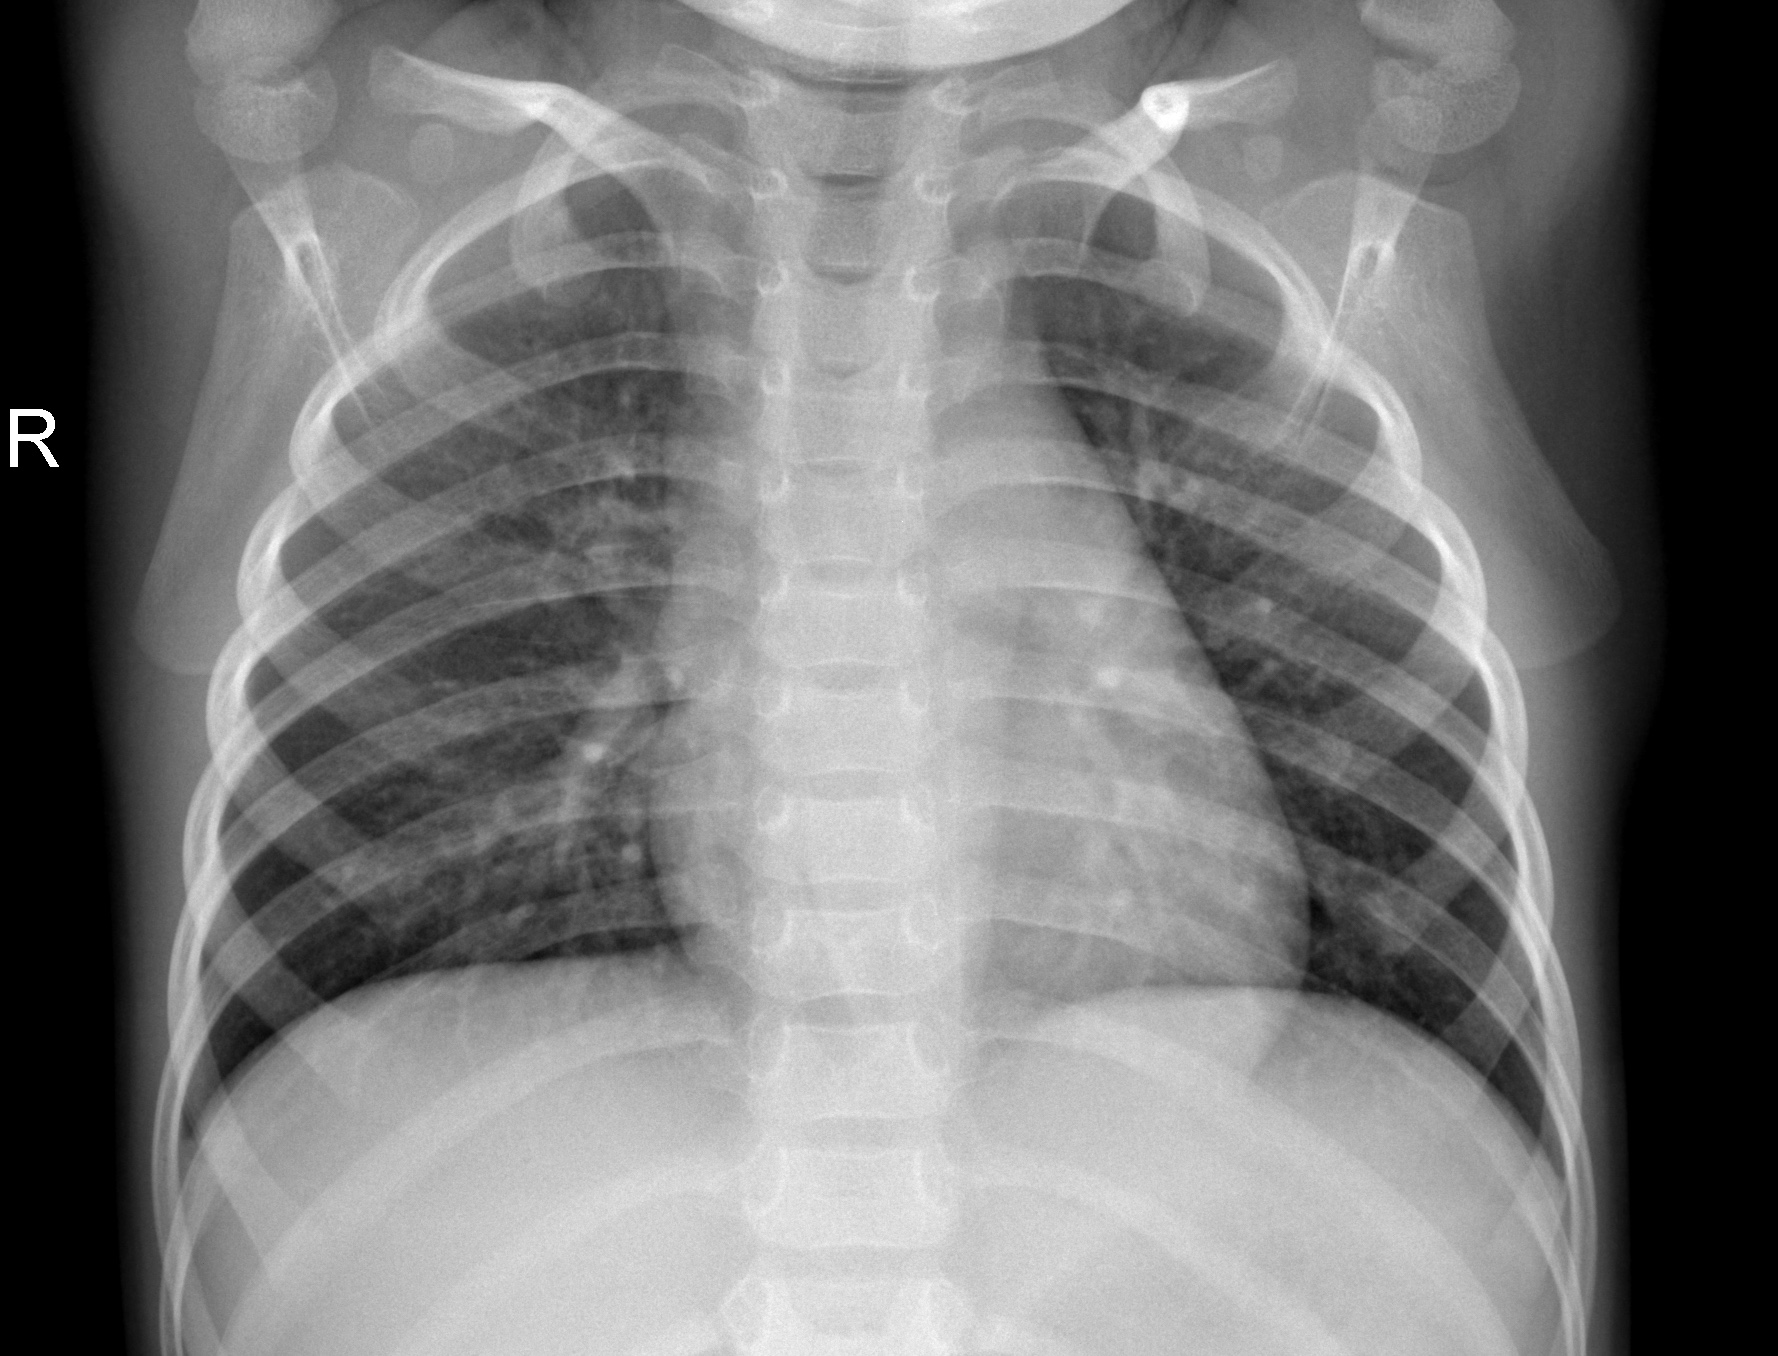
Diagnosis: NORMAL